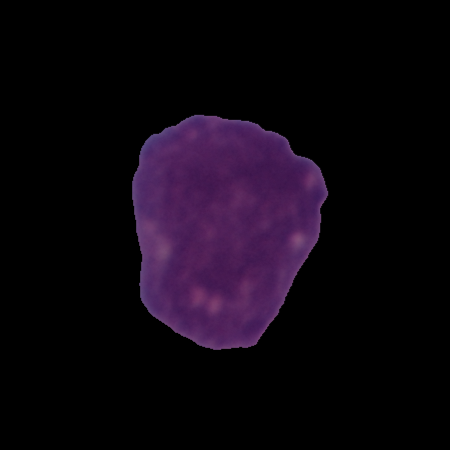
Label: cancer